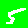
Digit: 5